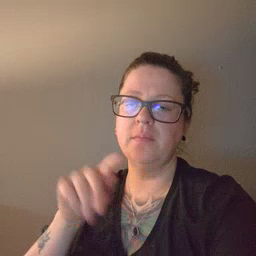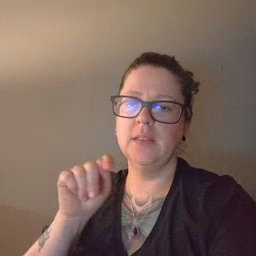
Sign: potty